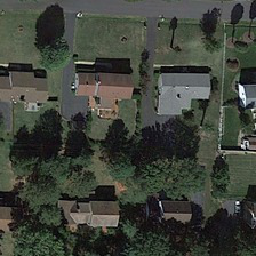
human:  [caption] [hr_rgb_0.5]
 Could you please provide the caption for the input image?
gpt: The red house is next to the bright red house

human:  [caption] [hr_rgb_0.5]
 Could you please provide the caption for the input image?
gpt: The red house is next to the dark red one

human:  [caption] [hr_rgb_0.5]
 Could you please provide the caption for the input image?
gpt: The red house is next to the grey house

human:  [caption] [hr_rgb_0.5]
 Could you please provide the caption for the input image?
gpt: The grey house next to the red house

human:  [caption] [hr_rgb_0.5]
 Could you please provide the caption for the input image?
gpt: some buildings and green trees are in one side of a road .